Interaction volume radius: 10 \u00c5
Interaction volume height: 10 \u00c5
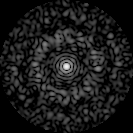
Disorder parameter: 0.8802